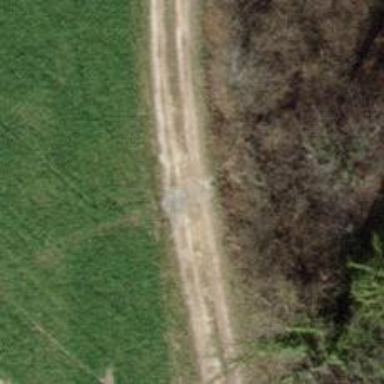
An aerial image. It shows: Gravel track with Grade 3 quality.